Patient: sex M, age 30
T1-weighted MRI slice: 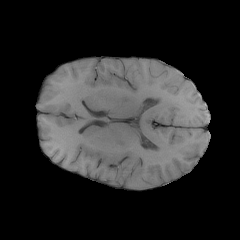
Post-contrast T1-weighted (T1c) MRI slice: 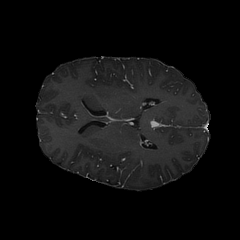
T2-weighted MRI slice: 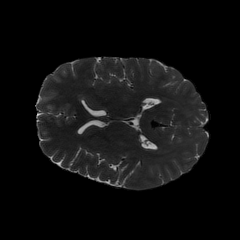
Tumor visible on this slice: no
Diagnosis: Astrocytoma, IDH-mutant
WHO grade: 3